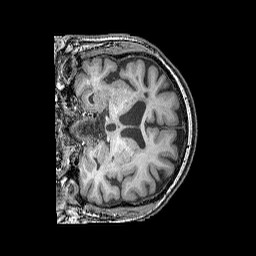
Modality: T1w
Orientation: coronal
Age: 64
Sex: male
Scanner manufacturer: siemens
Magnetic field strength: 3 T
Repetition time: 2.25 s
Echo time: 0.00411 s